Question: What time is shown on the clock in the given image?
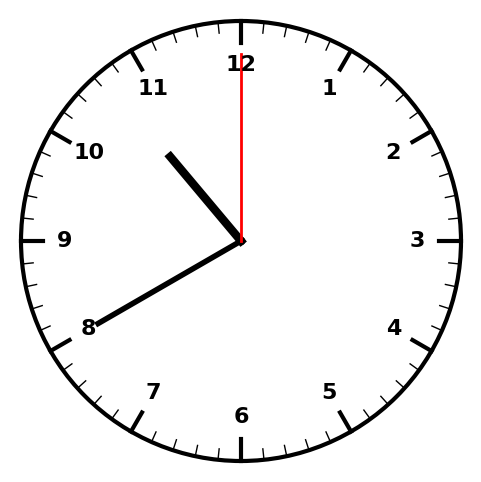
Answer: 10:40:00